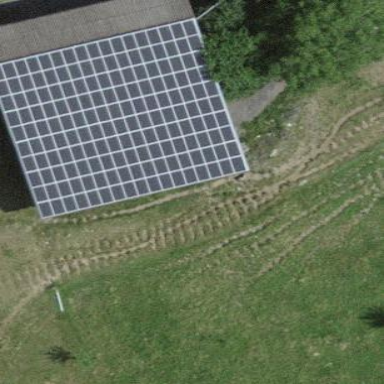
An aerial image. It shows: Solar power generator with photovoltaic panels.